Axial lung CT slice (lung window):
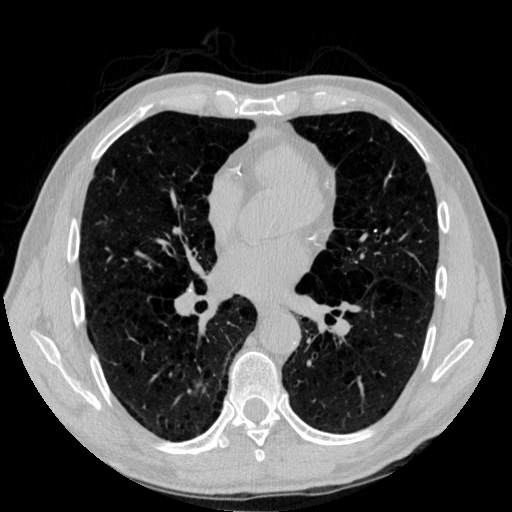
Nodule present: no